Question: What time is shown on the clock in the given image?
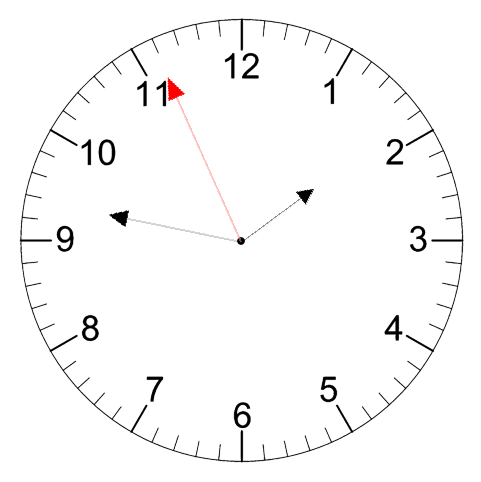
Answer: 01:46:56